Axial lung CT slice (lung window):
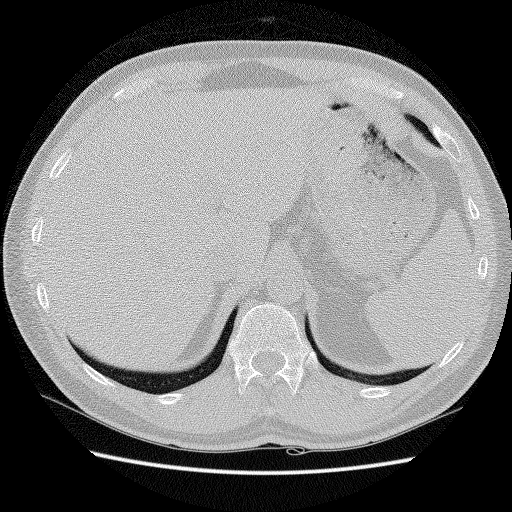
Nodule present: no